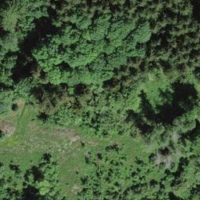
EUNIS habitat code: 43
Species observed at this site:
Lysimachia nemorum